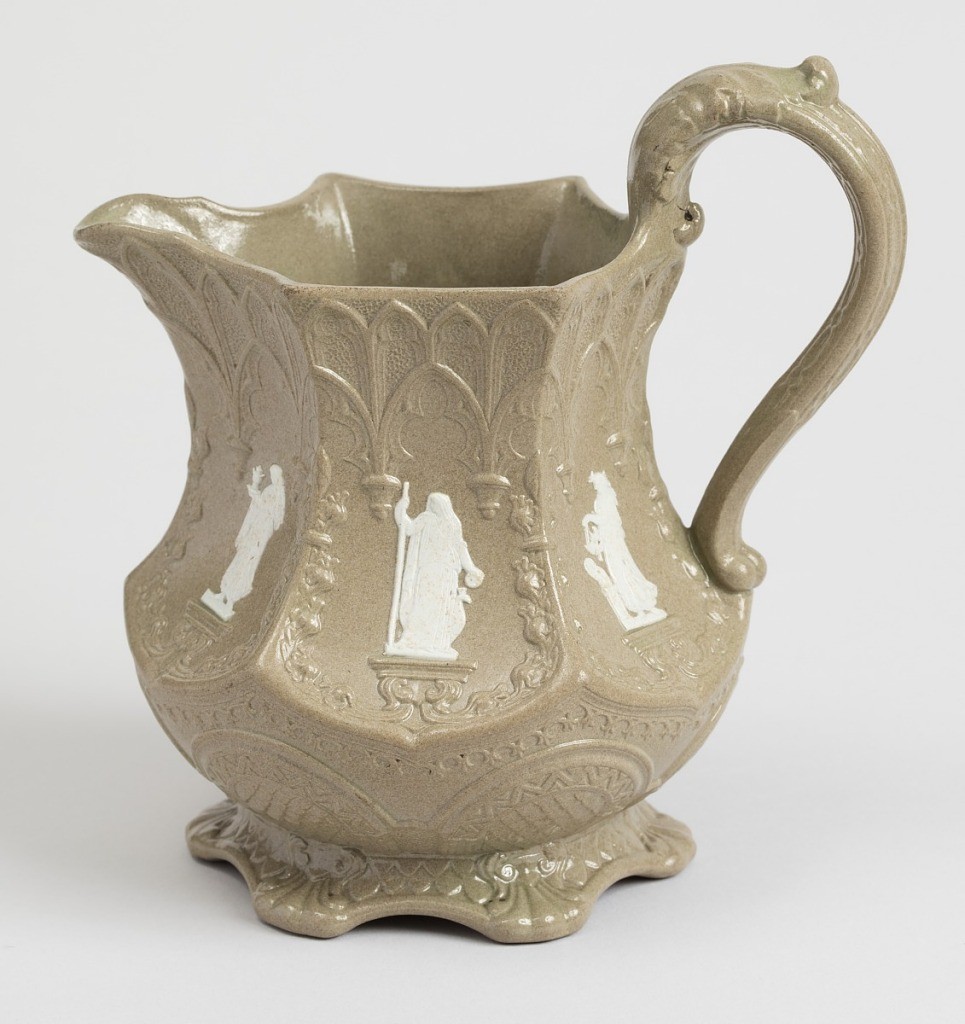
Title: Creamer
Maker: Wedgwood, English, established 1759
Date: early 19th century
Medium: jasperware, salt glaze
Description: Low footed octagonal pitcher in gray-tan with white classical figures applied to each facet. All over Gothic-style pattern decorating body.